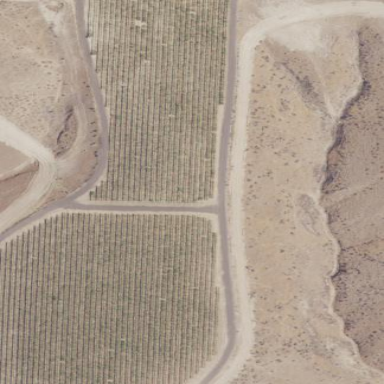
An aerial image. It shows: Vineyard where grapes are grown.